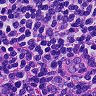
Metastatic tissue present: no